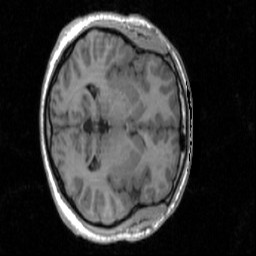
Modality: T1w
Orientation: axial